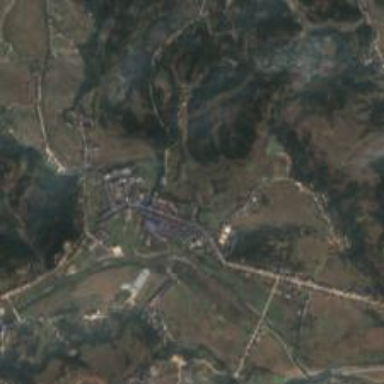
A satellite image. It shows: Ethnic township within town.